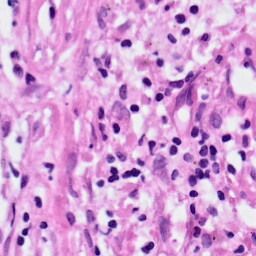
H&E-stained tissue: Lung